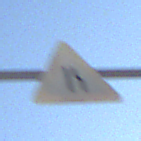
Verkehrszeichen: EinseitigVerengteFahrbahnRechts
Umgebung: Outdoor, Nature
Tageszeit: MorningAfternoon
Wetter: Clear
Licht: Natural
Jahreszeit: NotSpecified
Kontrast: HighContrast